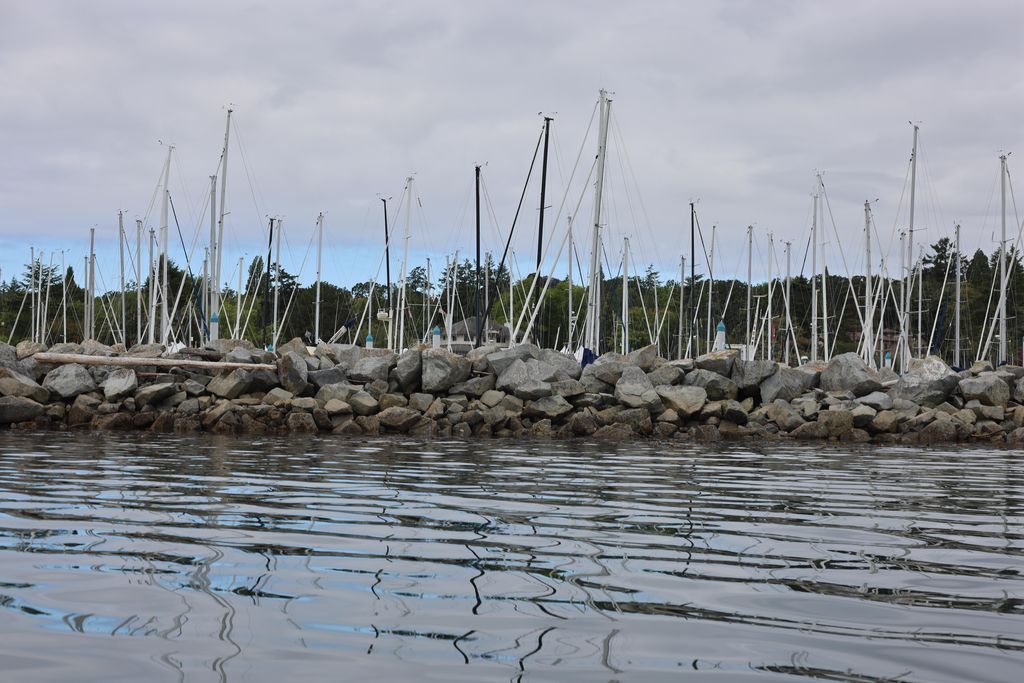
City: victoria